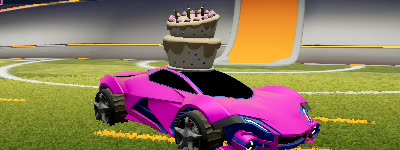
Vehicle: werewolf